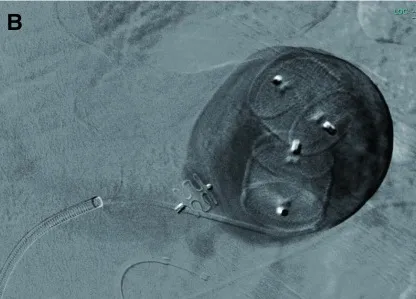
Fig. 2 Angiography during the procedure. (B) A 10-mm AVP II cannot close the neck completely.
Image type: radiology (x_ray)